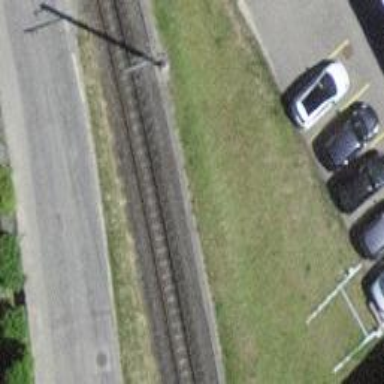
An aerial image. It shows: Narrow-gauge railway track with electrified contact line. The railway has one track.